Question: Ok I have a site design that uses the standard 2 column layout. In the left column of the OUTER layout I want to place an inner 2 column layout. So basically a two column layout nested within a column of an outer 2 column layout.
Here is an example of my code that is not working. The example at the top just shows my outer 2 column layout that works fine. Below that is my nested 2 column layout that is broken. What am I doing wrong?
<URL>
Here an image of basically what I want to do

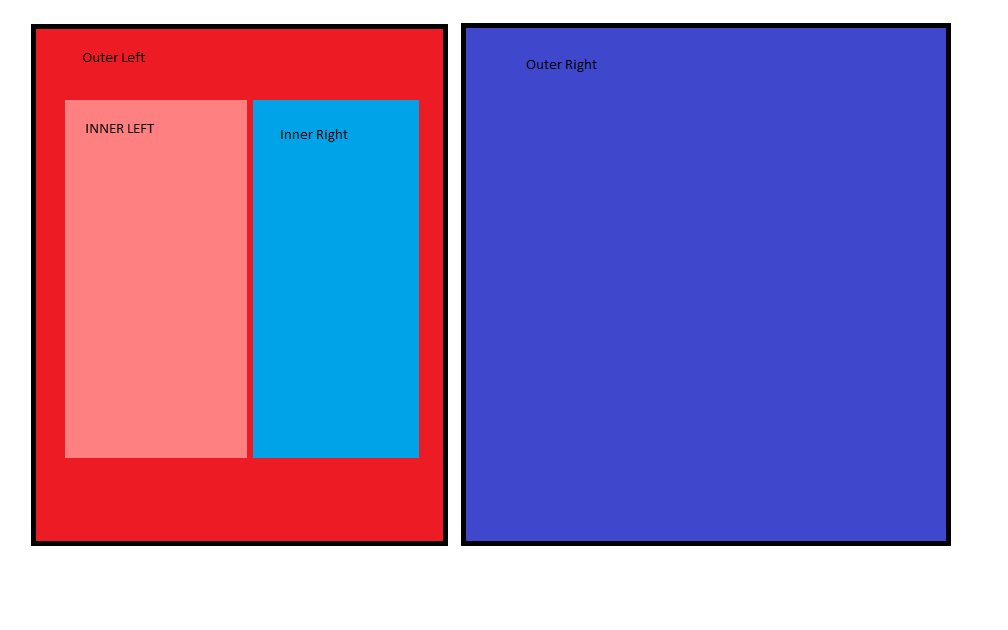
Answer: You had a 'div' with a 'clear:both' on it that was causing the right outer to float after the inner divs. I removed that and added some jQuery to give the outer divs equal height, <URL>
If you want the outer divs to have equal height without any Javascript then you will probably need to make them table cells.